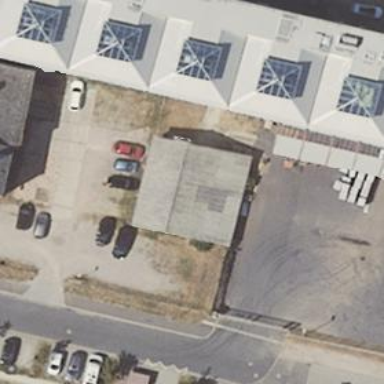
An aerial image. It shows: Shed building.